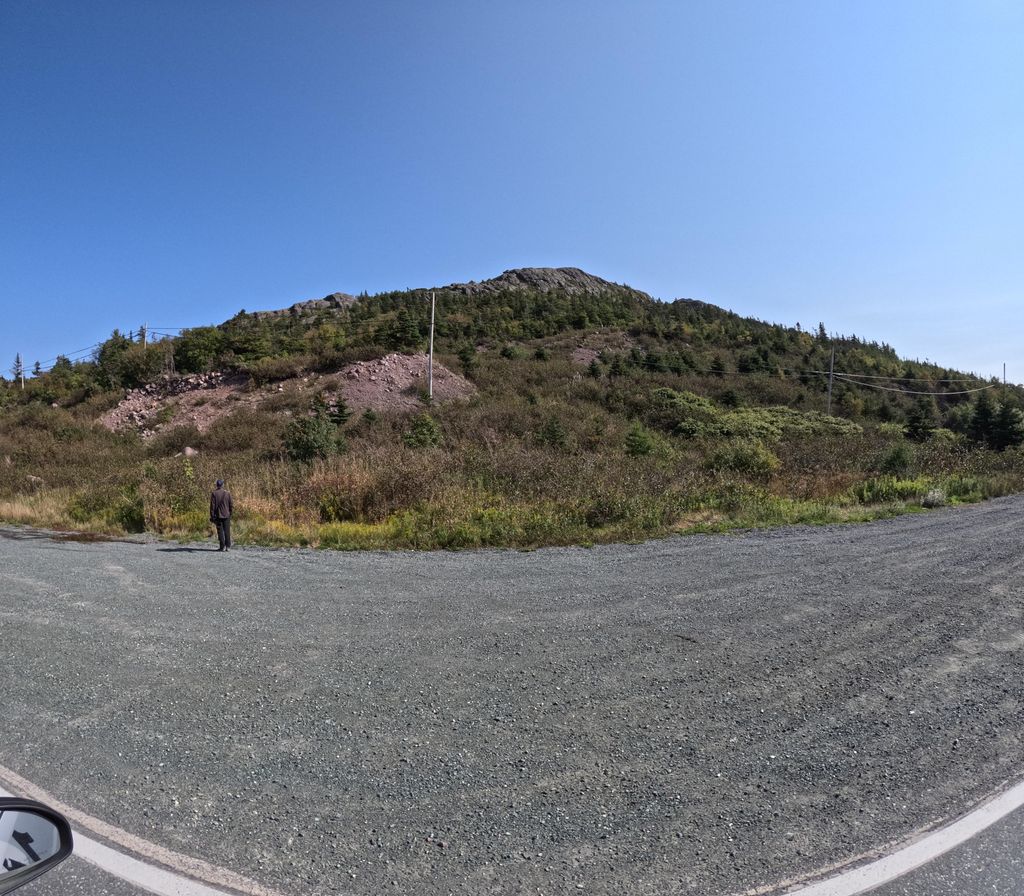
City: st_johns